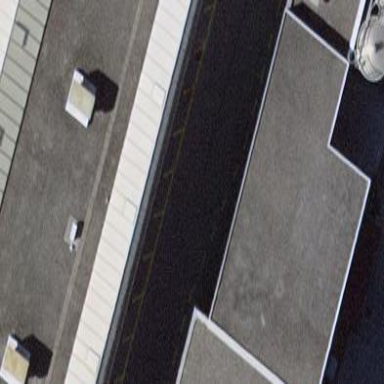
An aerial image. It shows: Industrial building.